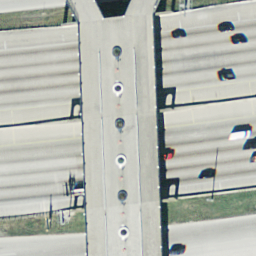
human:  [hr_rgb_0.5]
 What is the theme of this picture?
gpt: overpass

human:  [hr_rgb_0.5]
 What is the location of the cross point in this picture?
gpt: center

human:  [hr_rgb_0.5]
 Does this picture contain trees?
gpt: no

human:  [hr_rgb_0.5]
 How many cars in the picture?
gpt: nine